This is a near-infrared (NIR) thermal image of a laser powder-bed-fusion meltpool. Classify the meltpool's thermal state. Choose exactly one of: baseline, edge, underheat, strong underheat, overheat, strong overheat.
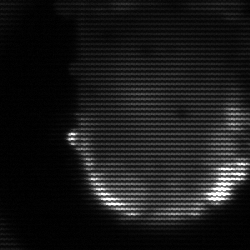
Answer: baseline